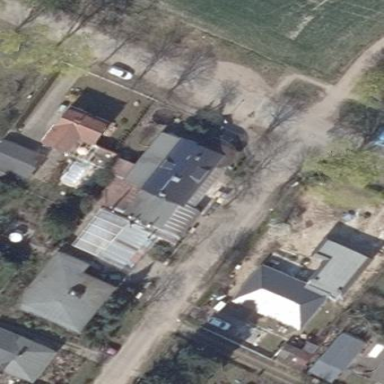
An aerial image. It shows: Bakery inside building.